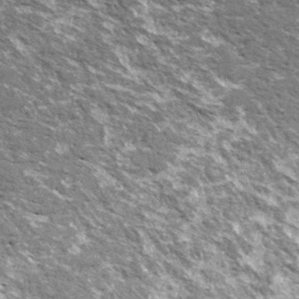
Label: frost